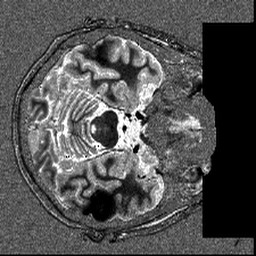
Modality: T1map
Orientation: axial
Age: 23
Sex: female